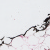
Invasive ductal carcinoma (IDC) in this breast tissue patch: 0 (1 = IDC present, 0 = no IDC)